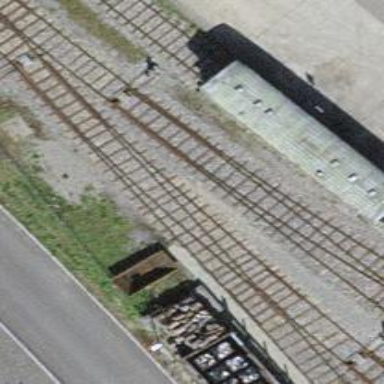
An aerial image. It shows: Railway switch.